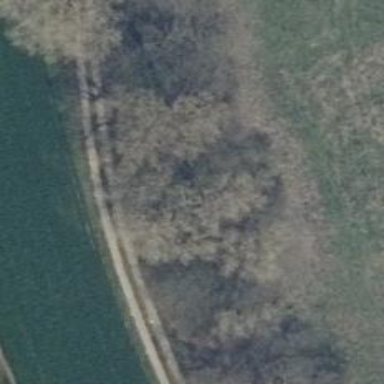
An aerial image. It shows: Row of trees in natural setting.